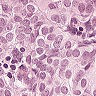
Metastatic tissue present: yes